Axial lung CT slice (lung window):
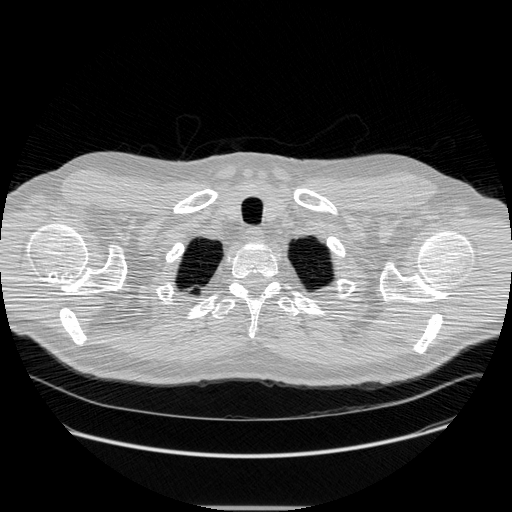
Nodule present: no